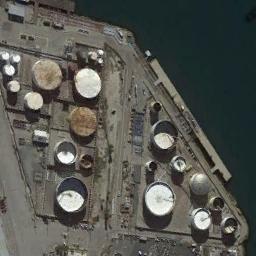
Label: storage_tank